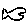
Label: fish